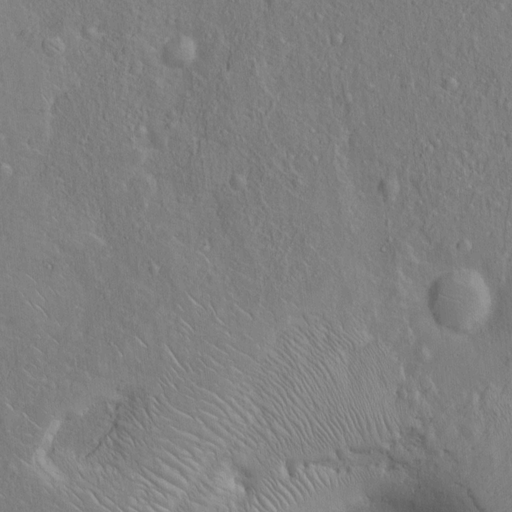
Objects detected: cone